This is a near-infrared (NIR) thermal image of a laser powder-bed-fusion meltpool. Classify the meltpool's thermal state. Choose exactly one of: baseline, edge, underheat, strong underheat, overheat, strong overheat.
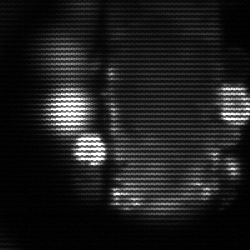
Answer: strong underheat